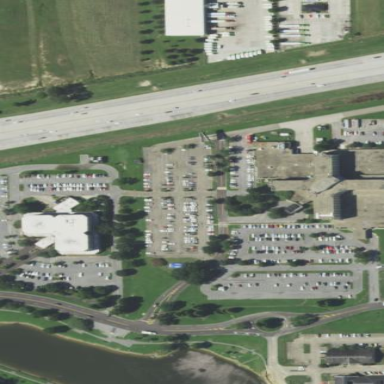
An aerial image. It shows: Healthcare facility identified as hospital.